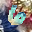
Label: 6